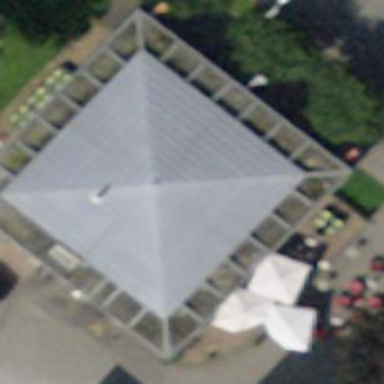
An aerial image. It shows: Restaurant.